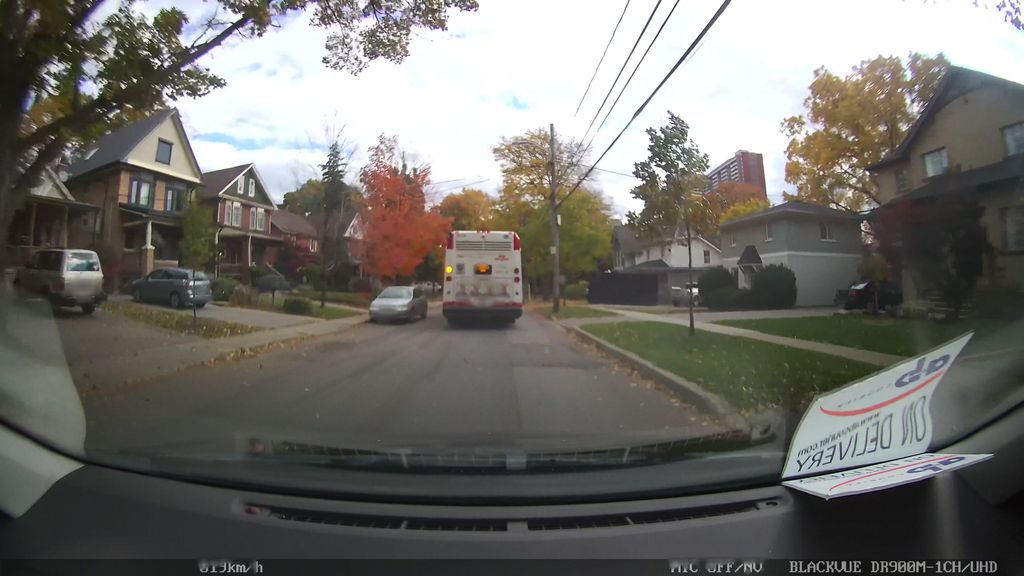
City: toronto